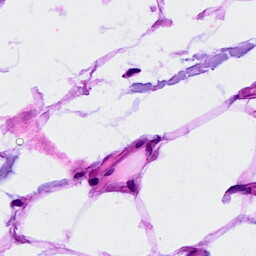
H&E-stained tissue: Breast